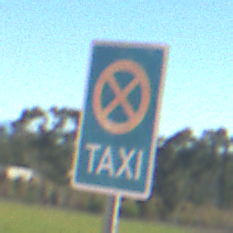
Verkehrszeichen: Taxenstand
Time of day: MorningAfternoon
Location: Outdoor (RoadRail)
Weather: Clear
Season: NotSpecified
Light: Natural